Aerial crown-view tile of a tropical tree (Barro Colorado Island, Panama), acquired 20250915:
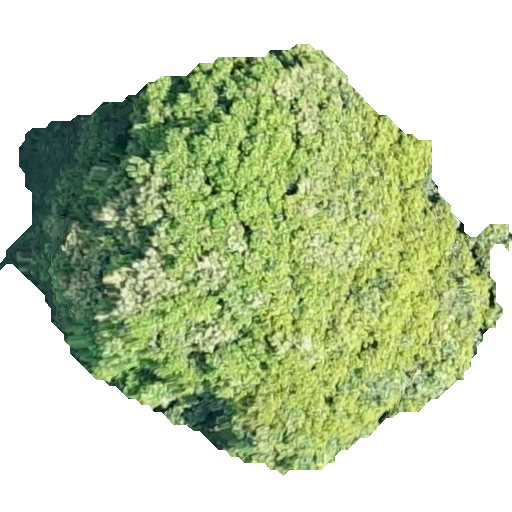
Species: Prioria copaifera
GBIF accepted scientific name: Prioria copaifera
Crown area: 204.372 m²